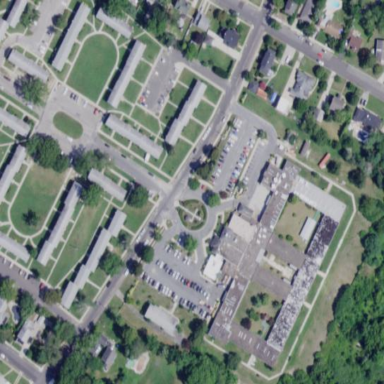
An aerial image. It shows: Healthcare facility designated as hospital.